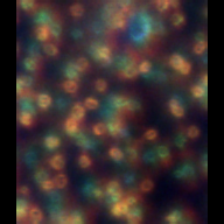
Taxon: Phaeocystis
Group: Other